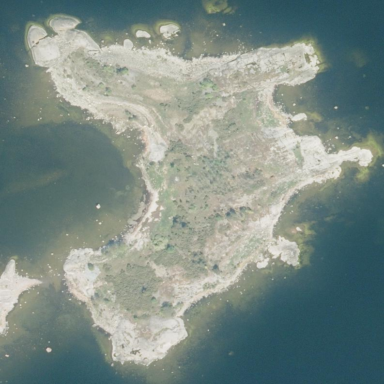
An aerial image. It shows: Islet along the natural coastline.